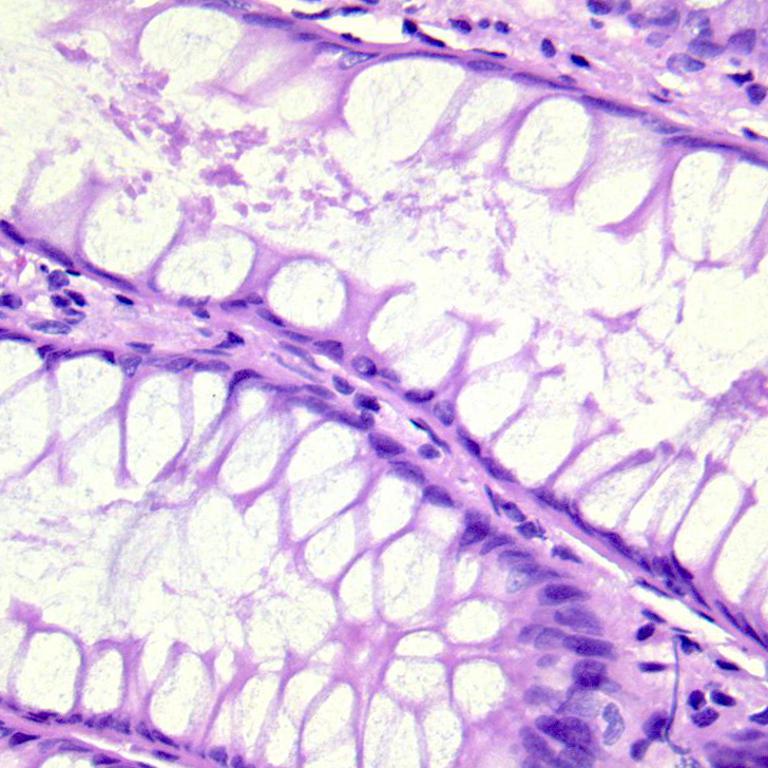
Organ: colon
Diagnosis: benign